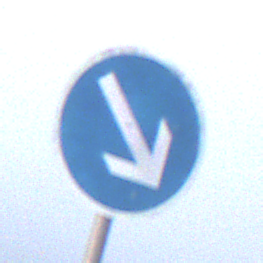
Verkehrszeichen: VorgeschriebeneVorbeifahrtRechts
Umgebung: Outdoor, Nature
Tageszeit: SunriseSunset
Wetter: Overcast
Licht: Natural
Jahreszeit: NotSpecified
Kontrast: LowContrast